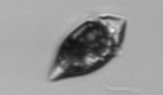
Label: Amphidinium